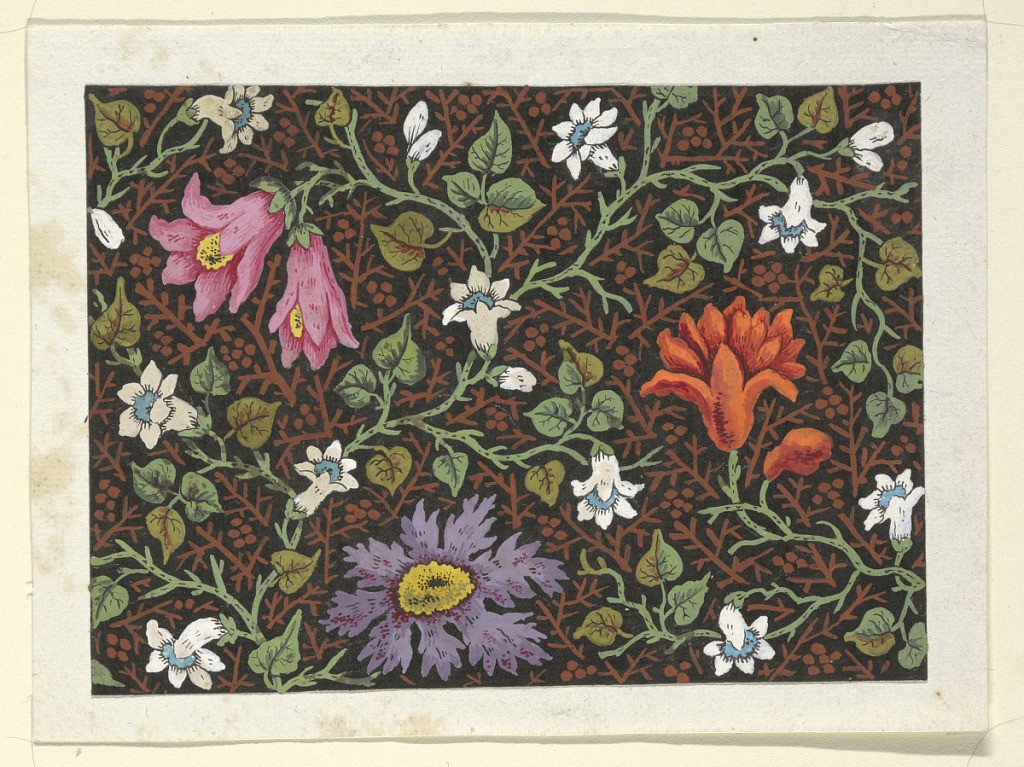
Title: Floral design for printed textiles
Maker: Louis-Albert DuBois, Swiss, 1752–1818
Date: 1800–1818
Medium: Brush and gouache, graphite on cream wove paper
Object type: Drawing
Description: Pink, purple, orange flowers intertwined with small white flowers with blue centers, trailing green vines on black and rust patterned ground.